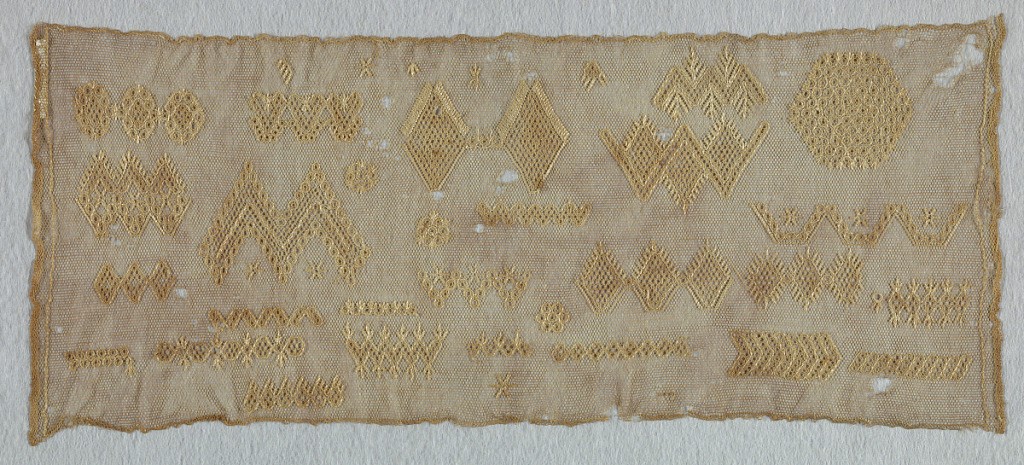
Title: Sampler
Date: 19th century
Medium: cotton Technique: darning and drawnwork stitches on net
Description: Ground filled with samples of embroidery in darning and drawnwork stitches.